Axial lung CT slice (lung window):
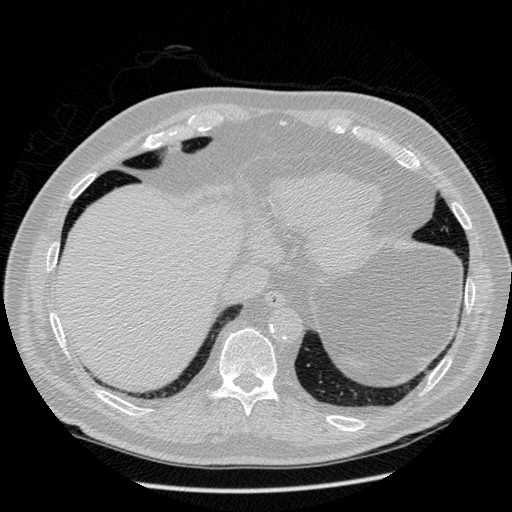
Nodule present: no